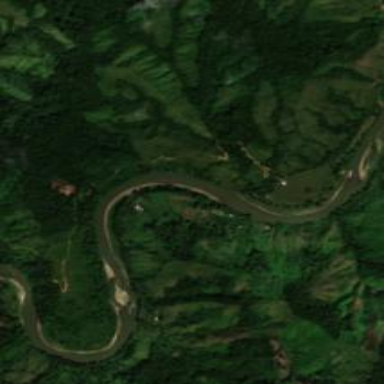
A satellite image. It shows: Beautiful view of river.